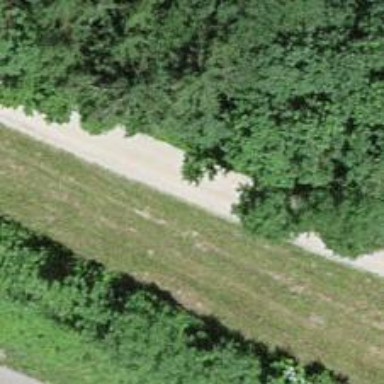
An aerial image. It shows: Unpaved track with grade2 track type.